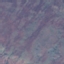
Land use / land cover class: HerbaceousVegetation